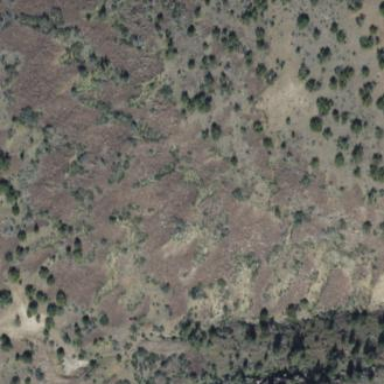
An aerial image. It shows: Area covered in scrub vegetation.